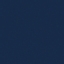
Label: SeaLake